Brain MRI, t2w sequence, axial 2D slice.
Patient: age 44, sex F, weight 95 kg, height 1.95 m
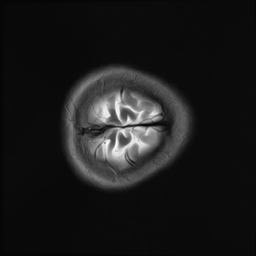